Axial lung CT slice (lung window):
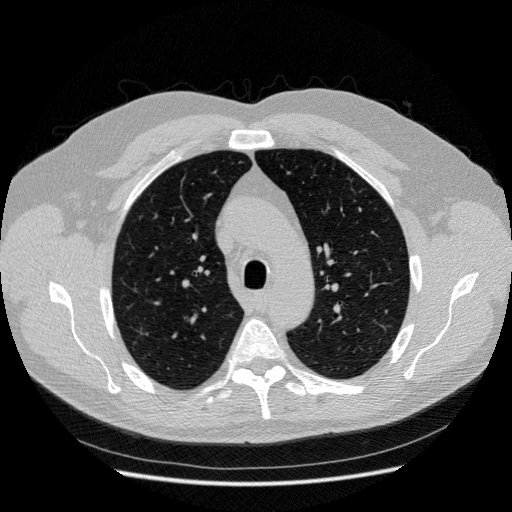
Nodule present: no